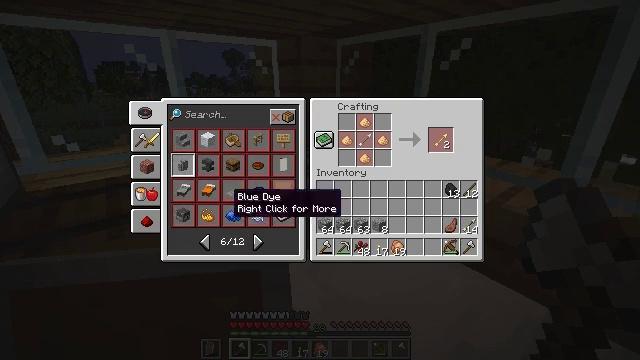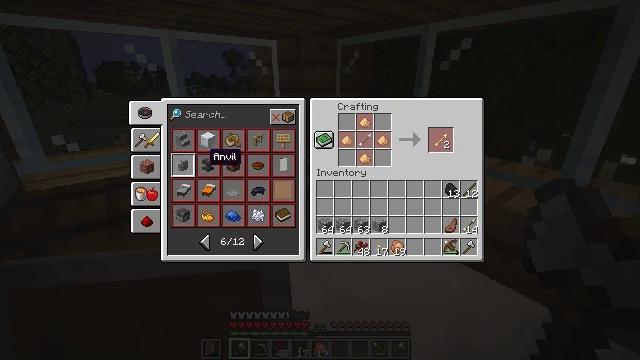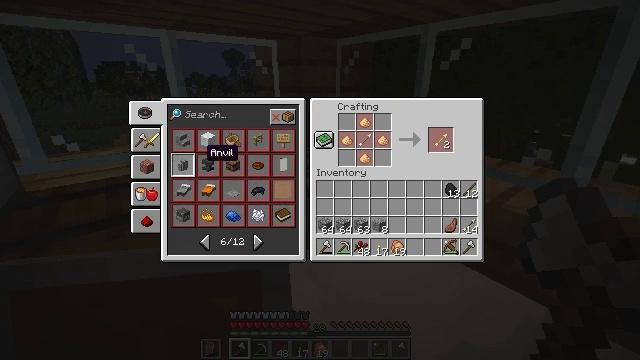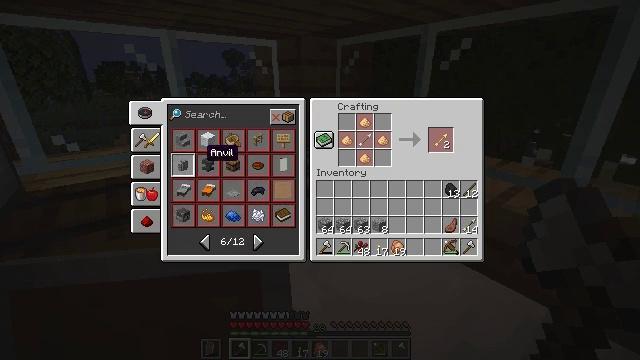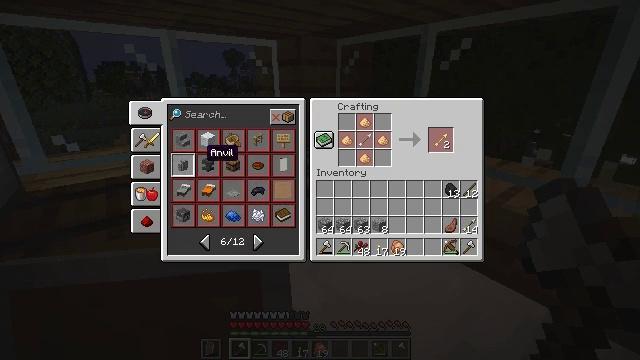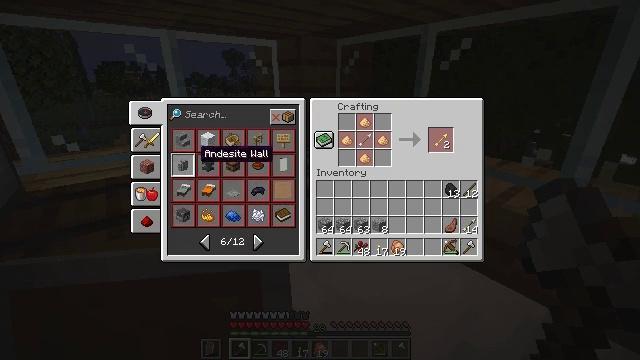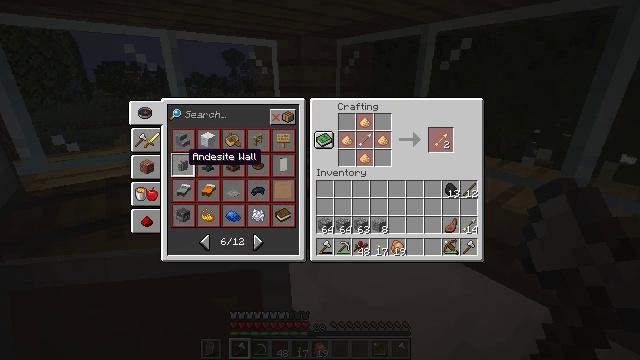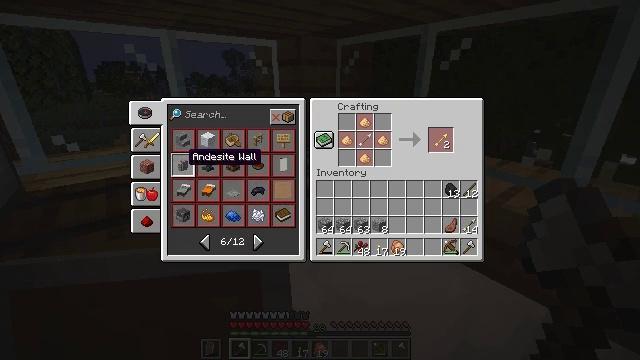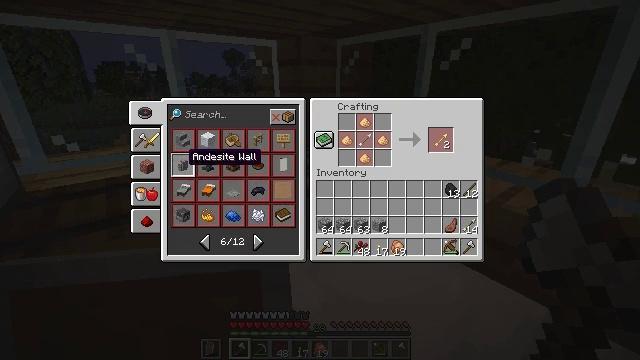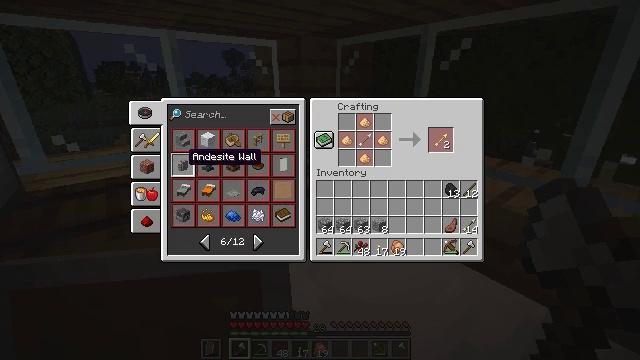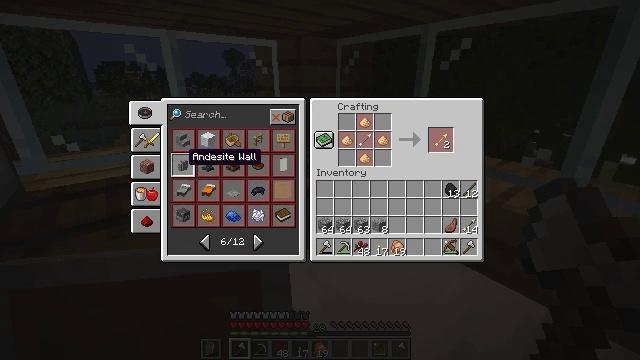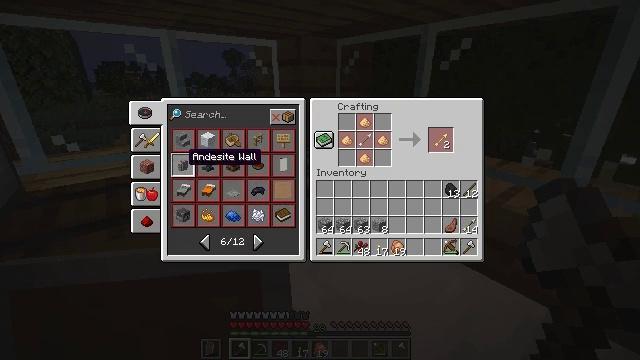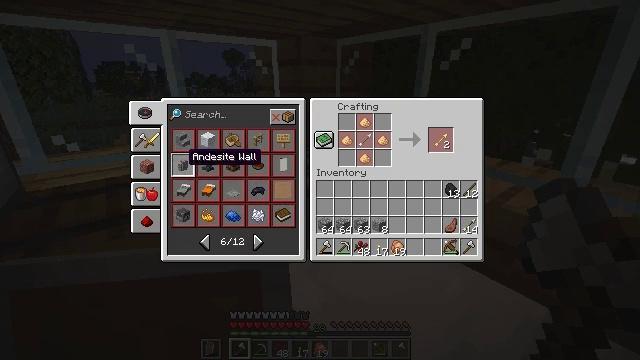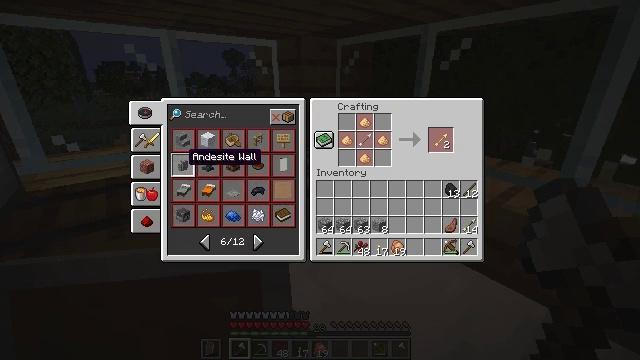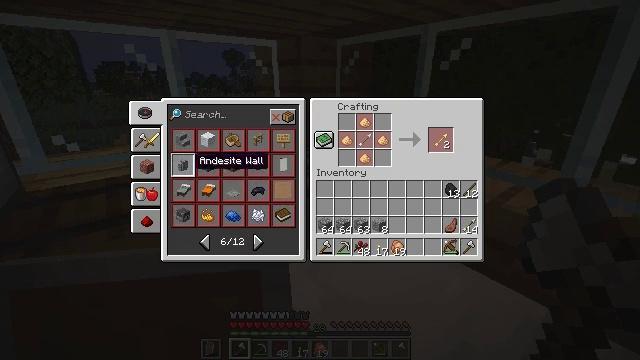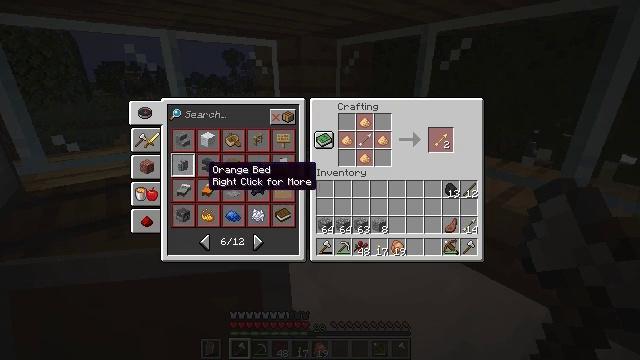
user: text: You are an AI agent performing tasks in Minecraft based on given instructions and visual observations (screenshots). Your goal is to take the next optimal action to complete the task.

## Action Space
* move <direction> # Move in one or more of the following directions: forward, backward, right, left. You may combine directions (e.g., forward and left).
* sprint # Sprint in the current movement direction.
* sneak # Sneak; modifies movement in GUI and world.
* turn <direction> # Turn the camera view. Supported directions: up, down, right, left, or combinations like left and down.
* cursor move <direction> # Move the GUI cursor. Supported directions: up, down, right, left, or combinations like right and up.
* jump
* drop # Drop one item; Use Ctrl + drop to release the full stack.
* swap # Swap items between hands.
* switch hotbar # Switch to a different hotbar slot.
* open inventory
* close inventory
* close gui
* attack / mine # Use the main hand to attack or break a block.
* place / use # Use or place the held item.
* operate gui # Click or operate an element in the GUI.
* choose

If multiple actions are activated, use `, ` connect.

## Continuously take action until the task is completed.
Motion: motion action
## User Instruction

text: Combine the necessary materials to craft an ender eye.
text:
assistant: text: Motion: cursor move left and up
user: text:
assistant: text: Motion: no_op
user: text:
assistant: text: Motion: no_op
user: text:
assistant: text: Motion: no_op
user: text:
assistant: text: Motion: no_op
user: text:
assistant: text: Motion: cursor move left
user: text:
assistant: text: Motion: no_op
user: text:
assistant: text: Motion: no_op
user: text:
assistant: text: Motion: no_op
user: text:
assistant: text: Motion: no_op
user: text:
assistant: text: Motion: no_op
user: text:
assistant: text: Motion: no_op
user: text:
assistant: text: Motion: no_op
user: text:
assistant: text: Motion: cursor move right
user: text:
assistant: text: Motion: cursor move right and down
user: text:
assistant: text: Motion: cursor move right and down
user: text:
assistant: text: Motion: cursor move down
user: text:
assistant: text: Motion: no_op
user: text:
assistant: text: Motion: cursor move right
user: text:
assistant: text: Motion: no_op
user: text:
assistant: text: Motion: no_op
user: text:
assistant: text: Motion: cursor move left
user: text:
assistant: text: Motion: cursor move left
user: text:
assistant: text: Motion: no_op
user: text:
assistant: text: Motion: cursor move left
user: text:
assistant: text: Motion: no_op
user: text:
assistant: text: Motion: no_op
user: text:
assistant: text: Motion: no_op
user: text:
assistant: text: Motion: no_op
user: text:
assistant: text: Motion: cursor move right